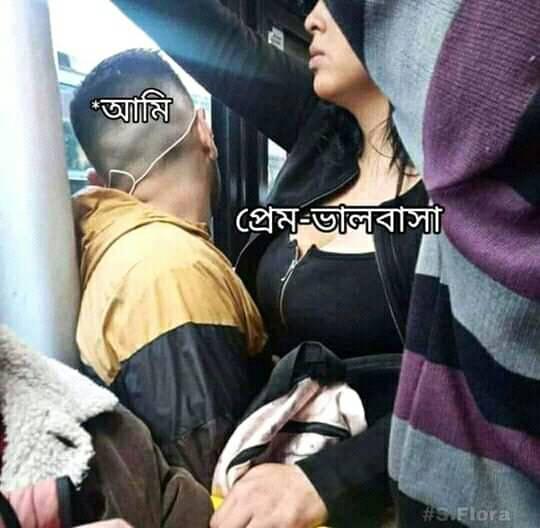
Caption: *আমি     প্রেম-ভালবাসা
Label: non-hate